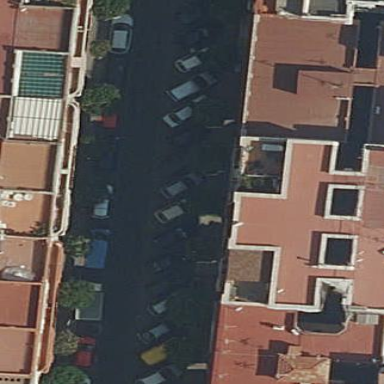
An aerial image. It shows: Parking available on the street side.